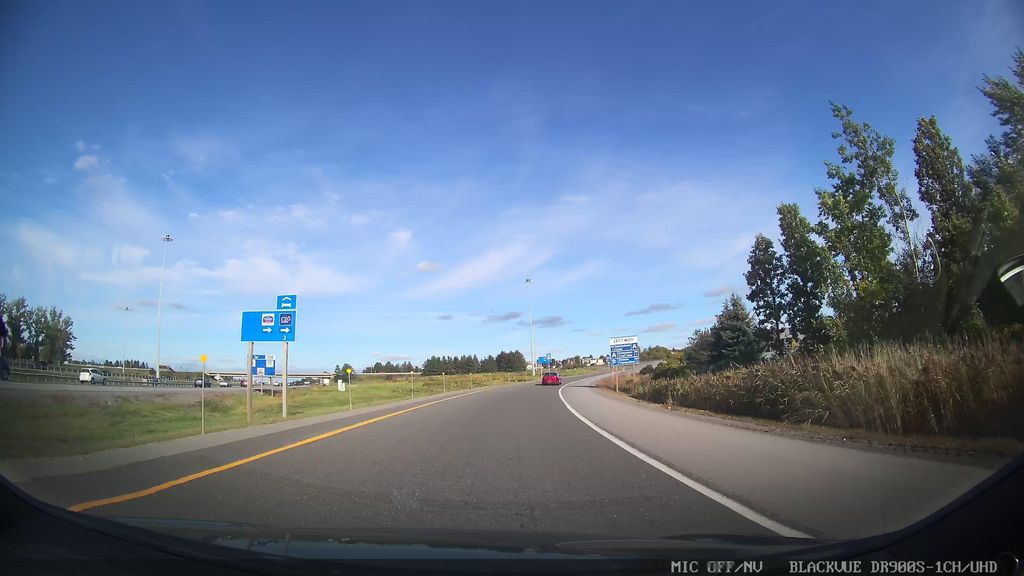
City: ottawa-gatineau